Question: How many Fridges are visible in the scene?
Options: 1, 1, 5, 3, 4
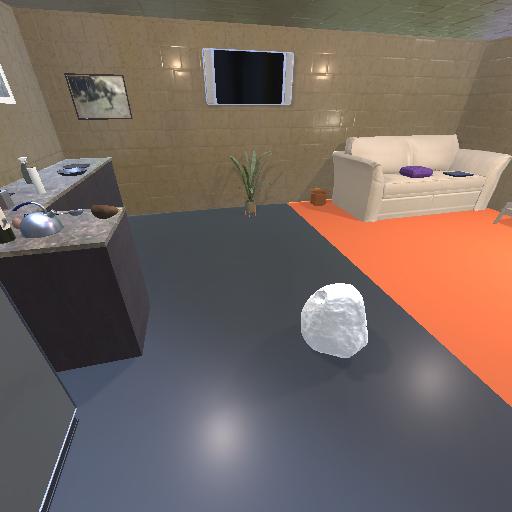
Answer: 1